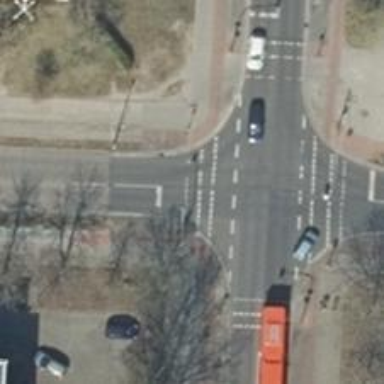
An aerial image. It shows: Road with traffic signals at crossing.